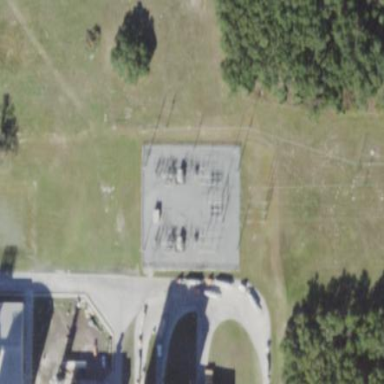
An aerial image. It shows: Outdoor industrial power substation with fence surrounding it.